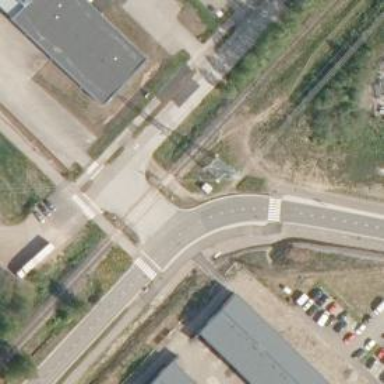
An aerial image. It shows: Level crossing with lights and saltire markings.